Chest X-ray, PA view. Patient: 62 years old, sex M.
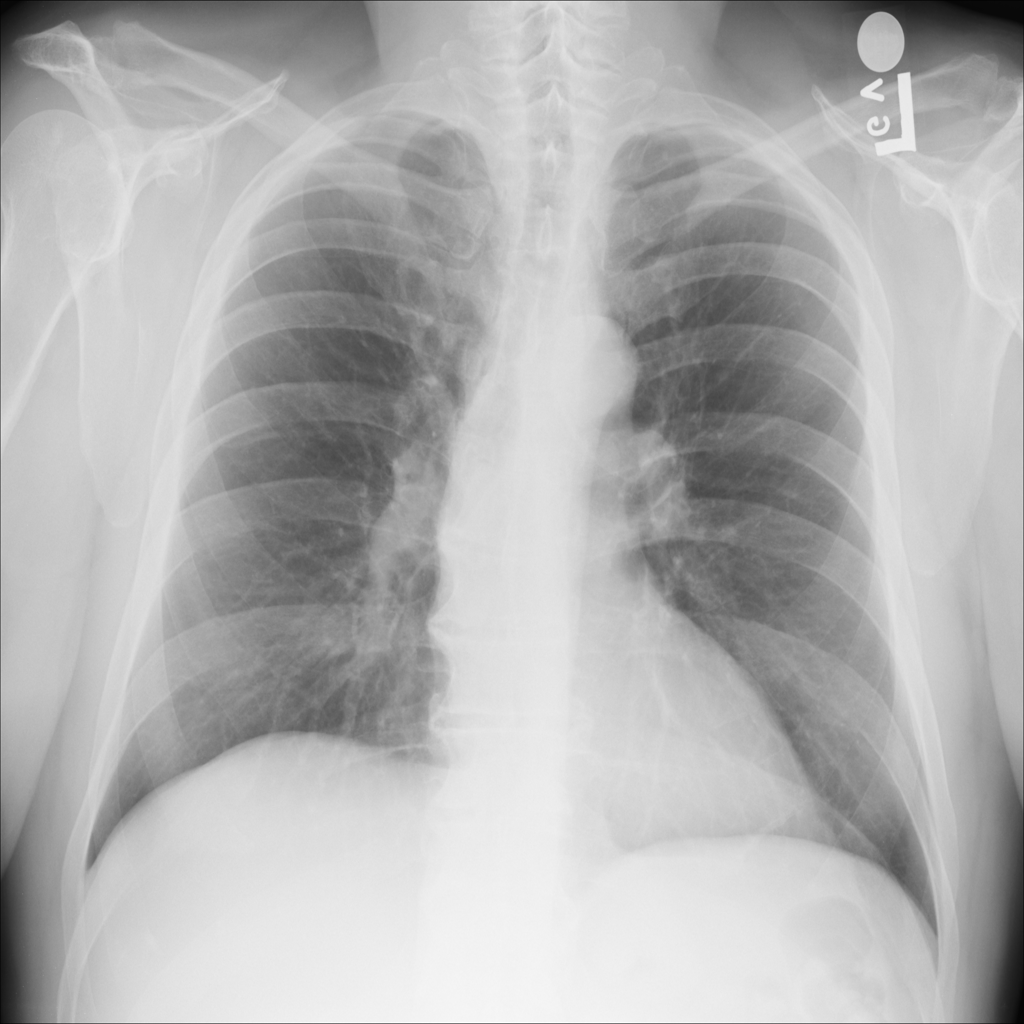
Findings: Infiltration